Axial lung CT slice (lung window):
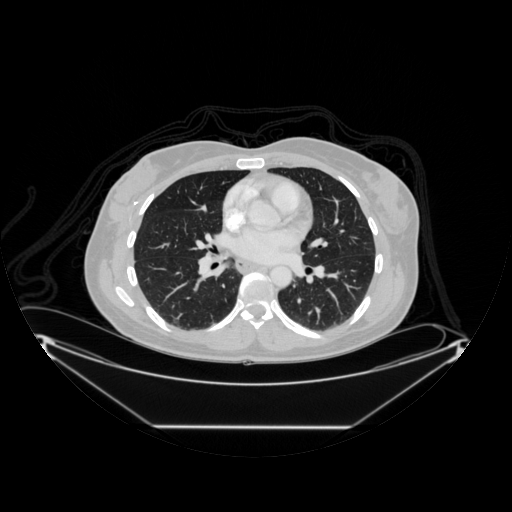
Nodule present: no